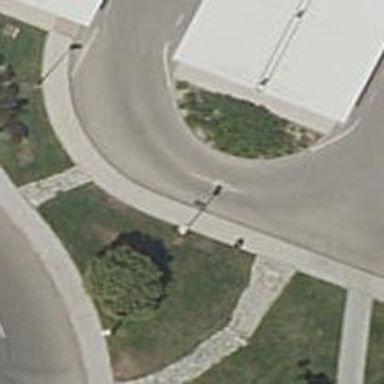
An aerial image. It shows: Sidewalk along the footway.